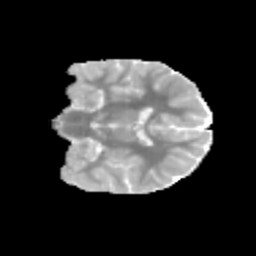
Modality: MD
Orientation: coronal
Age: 9
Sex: male
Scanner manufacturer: siemens
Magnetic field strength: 3 T
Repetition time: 3.8 s
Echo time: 0.07 s